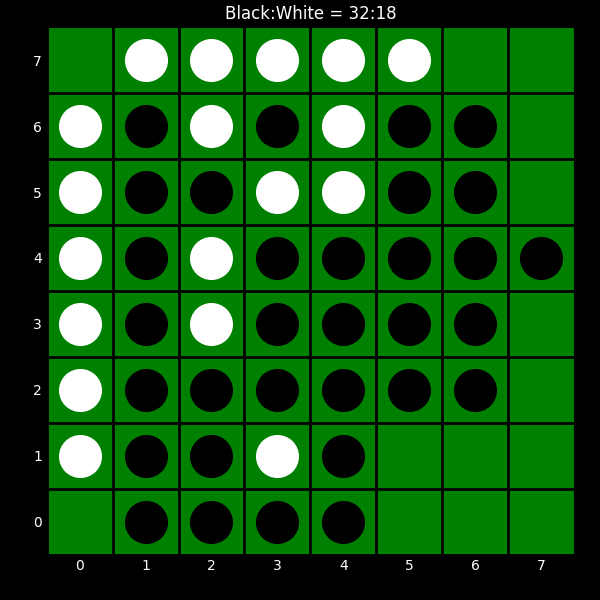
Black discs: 32
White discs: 18